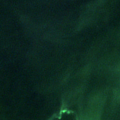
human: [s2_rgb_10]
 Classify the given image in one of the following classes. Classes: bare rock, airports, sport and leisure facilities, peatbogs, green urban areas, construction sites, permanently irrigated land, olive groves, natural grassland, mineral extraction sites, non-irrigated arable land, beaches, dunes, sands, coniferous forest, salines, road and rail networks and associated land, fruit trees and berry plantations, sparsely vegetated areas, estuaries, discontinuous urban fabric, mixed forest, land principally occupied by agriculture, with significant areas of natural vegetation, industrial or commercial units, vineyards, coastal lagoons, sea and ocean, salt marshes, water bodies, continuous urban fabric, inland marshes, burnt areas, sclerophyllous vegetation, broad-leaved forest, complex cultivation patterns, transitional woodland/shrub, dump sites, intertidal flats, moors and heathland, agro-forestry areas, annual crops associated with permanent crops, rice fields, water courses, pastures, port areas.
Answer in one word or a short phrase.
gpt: water bodies